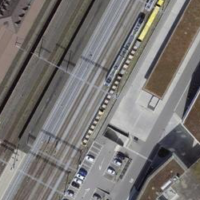
EUNIS habitat code: 54
Species observed at this site:
Milvus milvus
Corvus corone